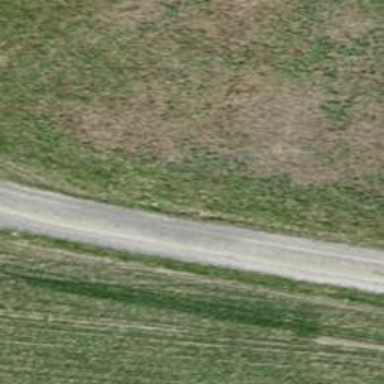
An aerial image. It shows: Track with grade 3 pebblestone surface.